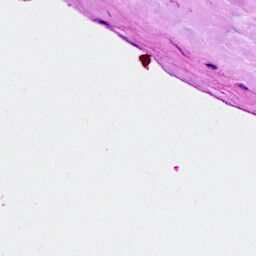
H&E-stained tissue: Breast